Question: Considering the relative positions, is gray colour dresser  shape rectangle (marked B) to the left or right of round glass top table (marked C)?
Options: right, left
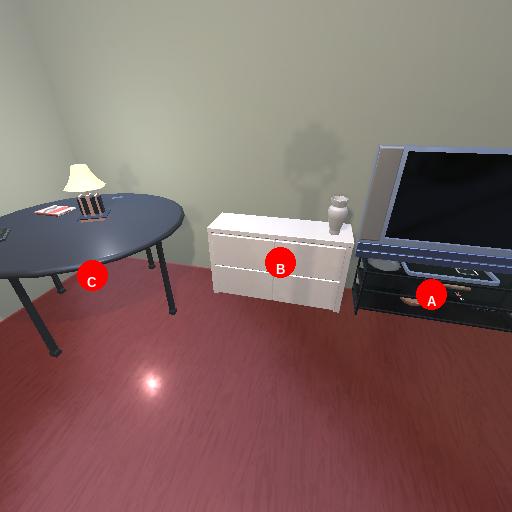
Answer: right